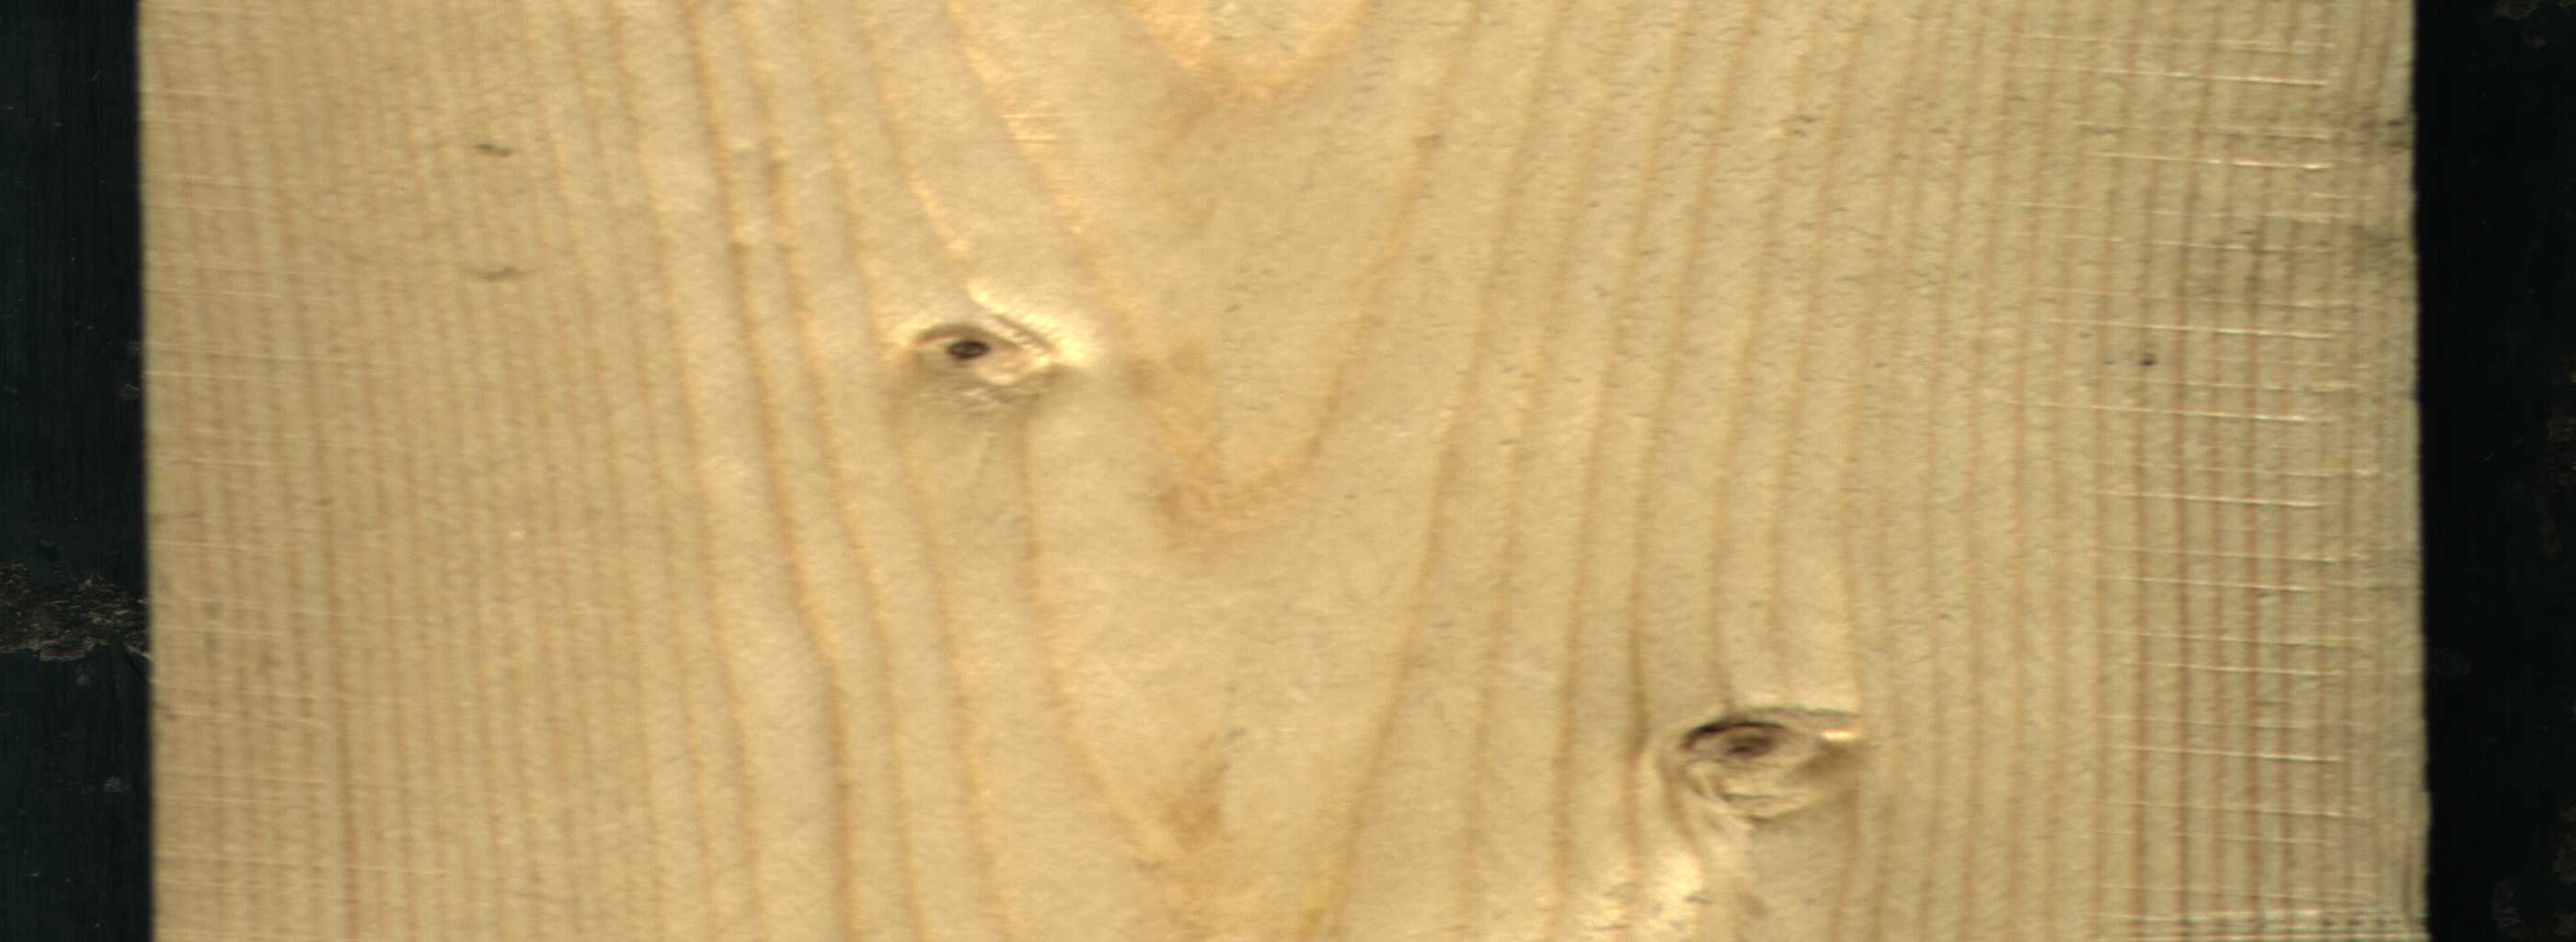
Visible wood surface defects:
Live_Knot
Live_Knot